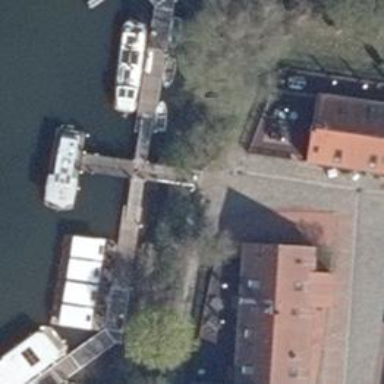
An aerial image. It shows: Man-made pier.